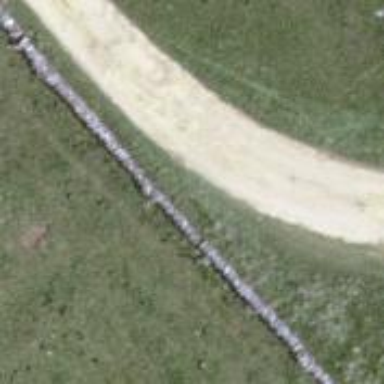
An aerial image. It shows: Wall is shown in the image.